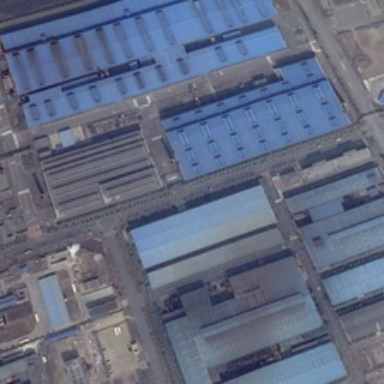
Several large buildings are in an industrial area .